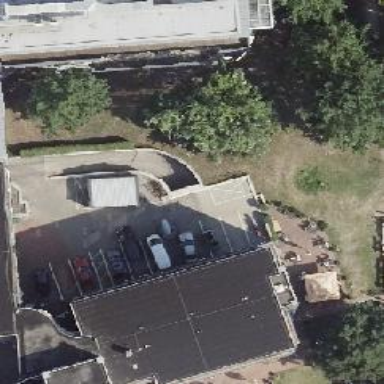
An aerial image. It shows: Parking entrance.